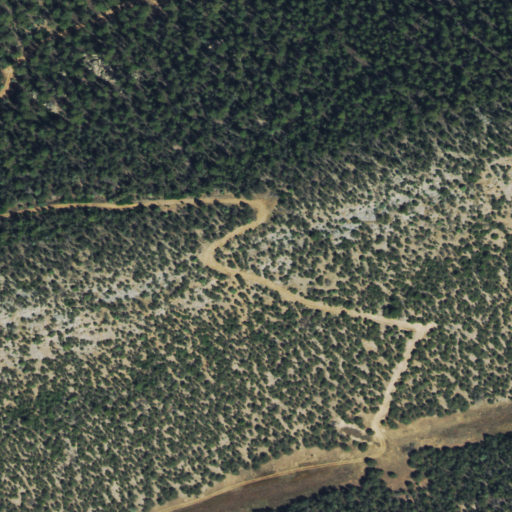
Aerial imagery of ridge(s) in Colorado named Blue Ridge containing evergreen forest and shrub